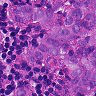
Metastatic tissue present: yes